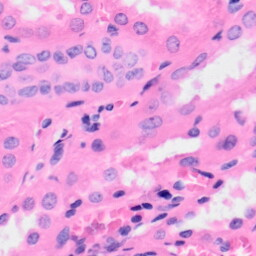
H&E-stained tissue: Kidney